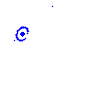
Particle: pion